Interaction volume radius: 10 \u00c5
Interaction volume height: 50 \u00c5
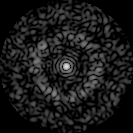
Disorder parameter: 0.8149